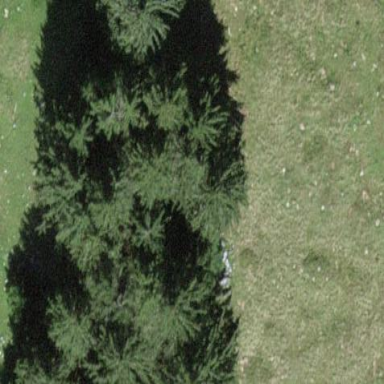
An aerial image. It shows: Forest area.